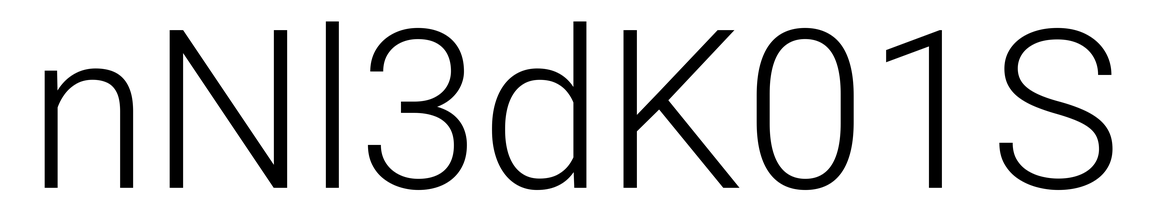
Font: Roboto_Light